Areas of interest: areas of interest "Cultural Palace"
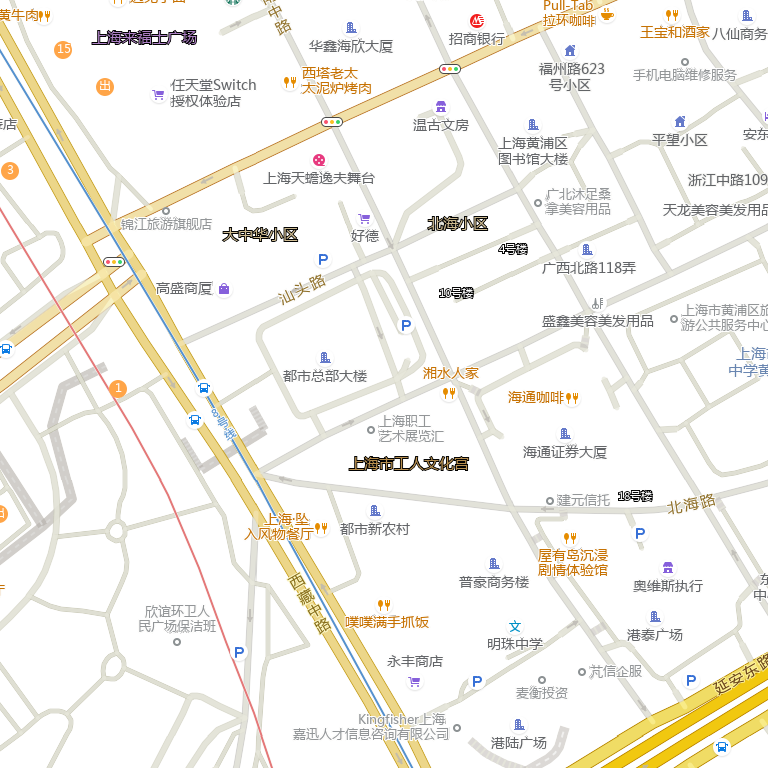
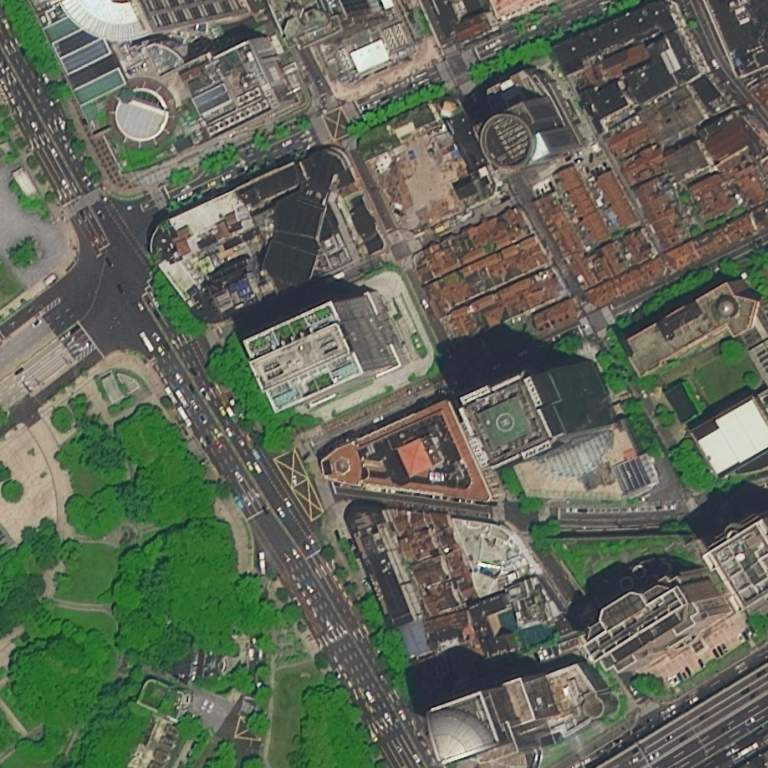